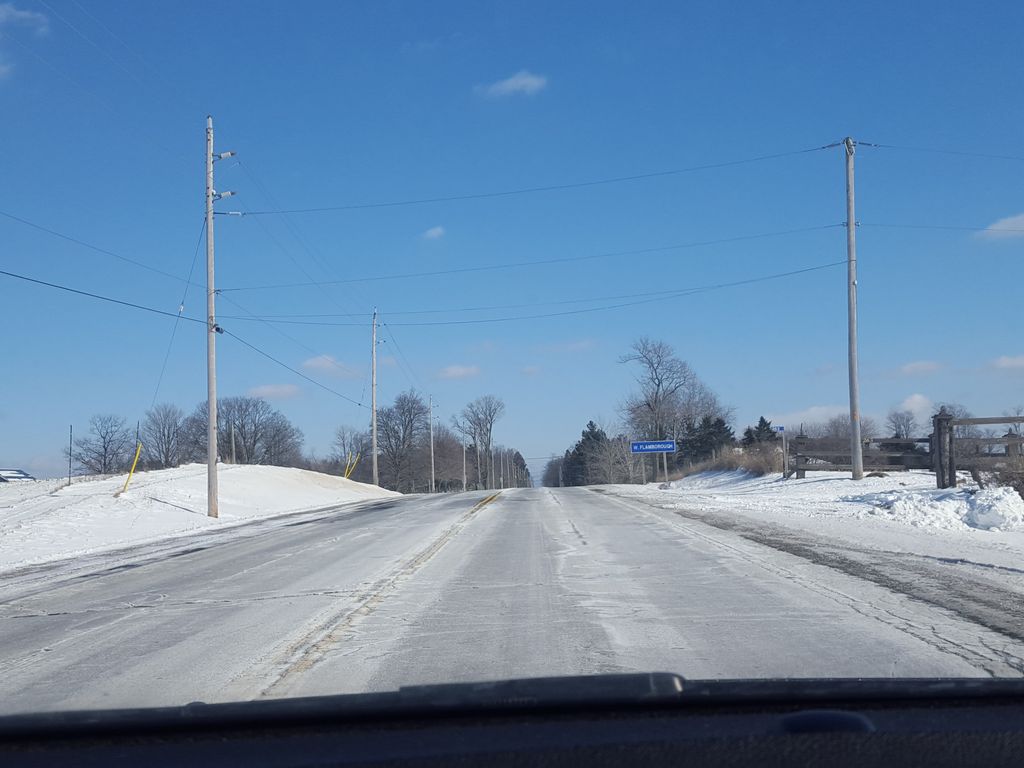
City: hamilton